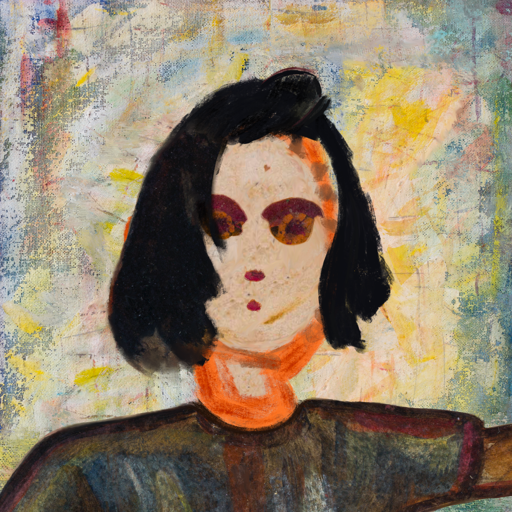
Background: Irani, Head And Neck Front: Rupkatha, Face Front: Doll, Bust: Mosgoul, Hair Front: Mosgoul, Head Accessory: Blank, Second Necklace: Blank, Necklace: Blank, Baby: Blank